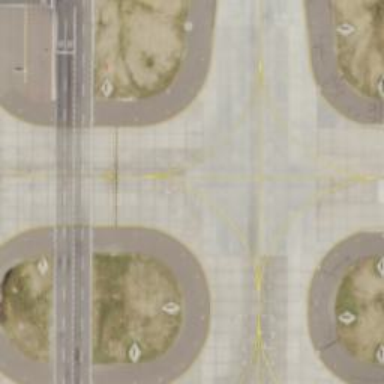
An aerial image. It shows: View of taxiway at the airport.